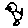
Label: bird